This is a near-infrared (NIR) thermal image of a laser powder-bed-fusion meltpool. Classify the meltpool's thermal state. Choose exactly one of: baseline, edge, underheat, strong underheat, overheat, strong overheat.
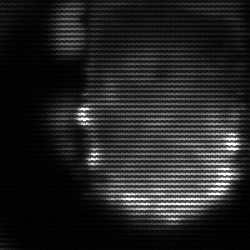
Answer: baseline